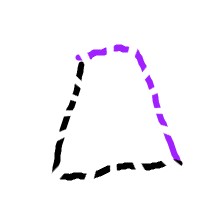
Shape: trapezoid